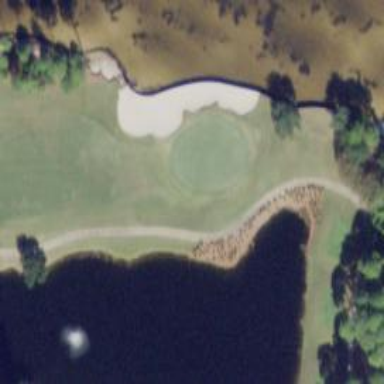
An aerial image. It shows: Golf hole.